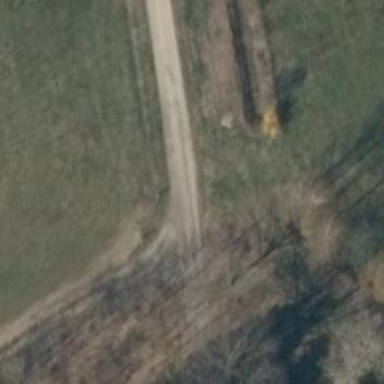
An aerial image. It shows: Track with grade2 tracktype.